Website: bh-photo
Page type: address-validator
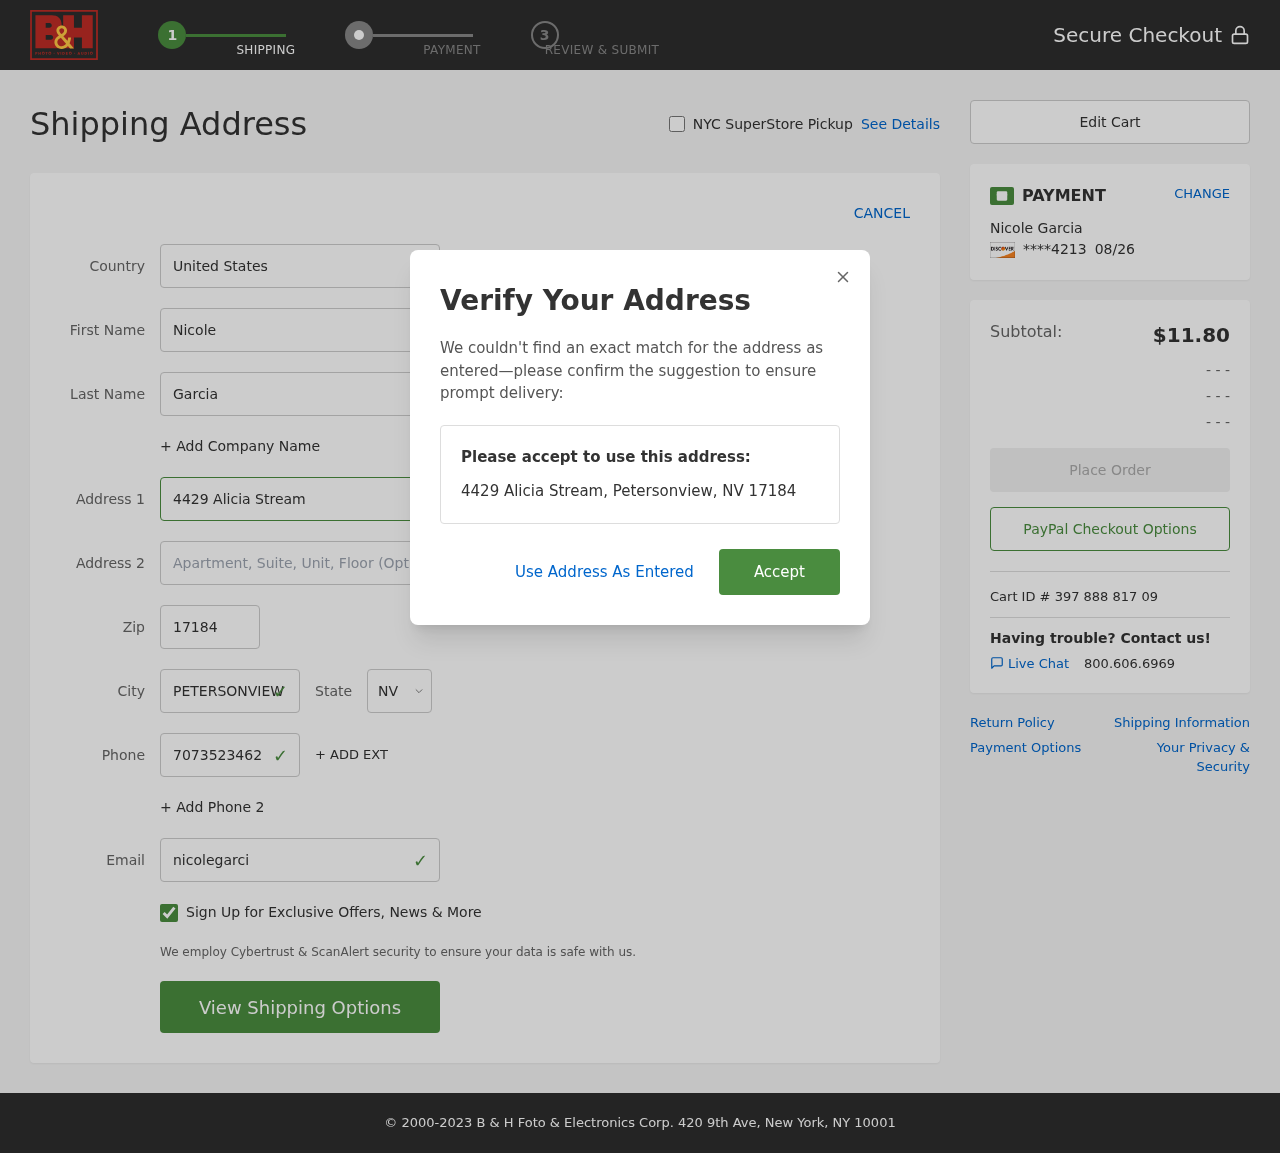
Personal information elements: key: PII_CARD_EXPIRY
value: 08/26
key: PII_CARD_LAST4
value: ****4213
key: PII_CITY
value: Petersonview
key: PII_COUNTRY
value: United States
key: PII_EMAIL
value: nicolegarcia@gmail.com
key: PII_FIRSTNAME
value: Nicole
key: PII_FULLNAME
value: Nicole Garcia
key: PII_LASTNAME
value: Garcia
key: PII_PHONE
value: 7073523462
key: PII_POSTCODE
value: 17184
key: PII_STATE_ABBR
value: NV
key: PII_STREET
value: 4429 Alicia Stream
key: PII_CITY_STATE_ZIP
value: Petersonview, NV 17184
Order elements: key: ORDER_SUBTOTAL
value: $11.80
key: ORDER_ID
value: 397 888 817 09